Question: I would like for the user to only be allowed to input values into the cells listed below in the following order:
D3,C3,B9,B3,E2,D4,G4,I4,D5,G5,I5,D6,G6,I6,D7,G7,I7,D8,G8 and I8.

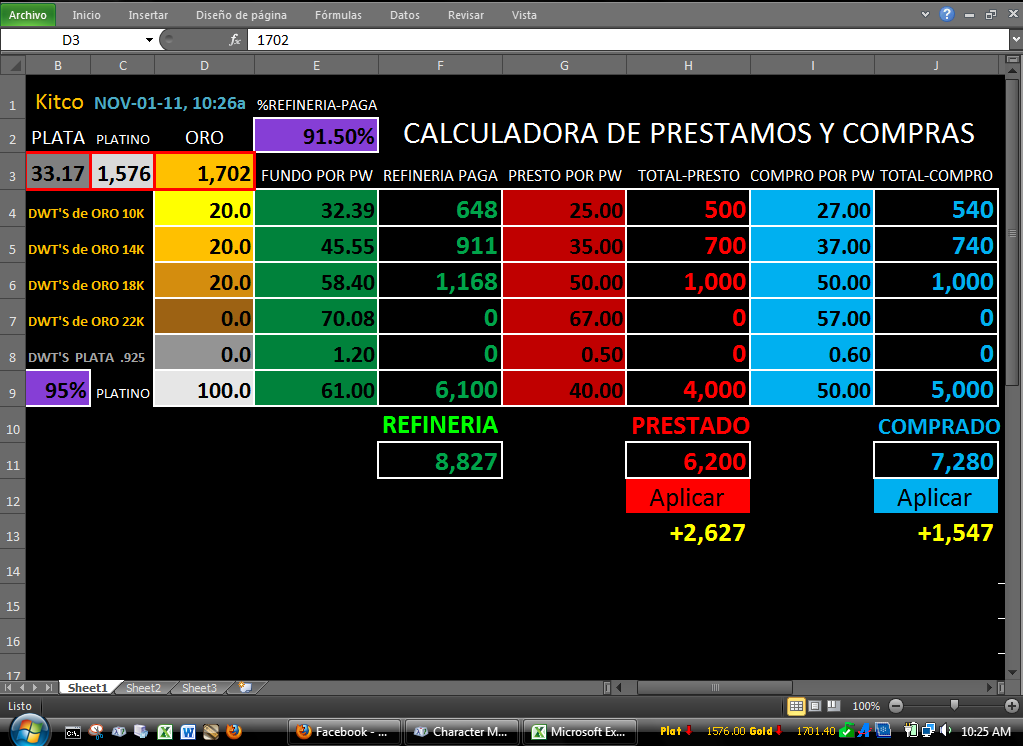
Answer: Open excel and select the cells mentioned by you. You can do this by keeping Ctrl key pressed while selecting the cells. Now right click and select format cells and go to the protection tab. In the protection tab, uncheck the Locked check box. Now protect the sheet and make sure that you check the option 'Select Unlocked Cells' (second checkbox in the list)
Here is the code to control the order using vba
1. Right-click on the sheet1 tab and "View Code".
2. Paste the following code into that sheet module. Private Sub Worksheet_Change(ByVal Target As Excel.Range)
On Error GoTo enditall
Application.EnableEvents = False
i = Array("D3", "C3", "B9", "B3", "E2", "D4", "G4", "I4", "D5", "G5", "I5", "D6", "G6", "I6", "D7", "G7", "I7", "D8", "G8", "I8")
k = Replace(Target.Cells.Address, "$", "")
If k = i(j) Then
Sheet1.Unprotect
Sheet1.Range(i(j)).Locked = True
Sheet1.Range(i(j + 1)).Locked = False
Sheet1.Range(i(j + 1)).Select
j = j + 1
Sheet1.Protect
End If
enditall:
Sheet1.Protect
Application.EnableEvents = True
End Sub
3. Now right click on sheet1 in the same window and select insert. From the insert menu click on Module. Now select the create module and paste the following code. Public j
Sub Settings()
j = 0
Sheet1.Unprotect
Sheet1.Cells.Locked = True
Sheet1.Range("D3").Locked = False
Sheet1.Range("D3").Select
Sheet1.Protect
End Sub
4. Now run the macro settings every time you want to enter data to your sheet.
Here is the commented version of the code
'''
'The code below should come in a module and should be run every time a change is required in the sheet
Public j 'declaring j as a public variable so that it can be accessed from any procedure in the excel project
Sub Settings()
j = 0 'sets j as zero
Sheet1.Unprotect 'unprotect the sheet
Sheet1.Cells.Locked = True 'locks all the cells in the sheet
Sheet1.Range("D3").Locked = False 'unlocks the first cell D3 and makes it editable
Sheet1.Range("D3").Select 'selects the cell D3
Sheet1.Protect 'reprotects the sheet
End Sub
'Following code should be entered in the code of sheet where the values need to be entered
Private Sub Worksheet_Change(ByVal Target As Excel.Range) 'the code runs when a cell in the excel sheet is changed
On Error GoTo enditall 'this handles error
Application.EnableEvents = False 'excel events are disabled
i = Array("D3", "C3", "B9", "B3", "E2", "D4", "G4", "I4", "D5", "G5", "I5", "D6", "G6", "I6", "D7", "G7", "I7", "D8", "G8", "I8") 'array with cells in order
k = Replace(Target.Cells.Address, "$", "") 'finds the cell address where the change was made
If k = i(j) Then 'checks whether the change was made in a cell in the array, we set the value of j to zero by running the macro settings shown below
Sheet1.Unprotect 'unprotects the sheet to make the changes
Sheet1.Range(i(j)).Locked = True 'makes the correspondig cell in the array locked after editing
Sheet1.Range(i(j + 1)).Locked = False 'unlocks the next cell in the array
Sheet1.Range(i(j + 1)).Select 'selects the next cell in the array
j = j + 1 'increments the value of j by 1
Sheet1.Protect 'reprotects the sheet
End If
enditall: 'the code below will run on an error, this code will run when value of j becomes more than the number of elements in array k
Sheet1.Protect 'protect the sheet
Application.EnableEvents = True 'enables excel events
End Sub
'''
See the sample file at <URL>